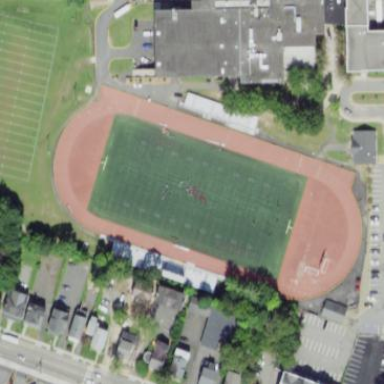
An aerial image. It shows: Artificial turf pitch used for American football.